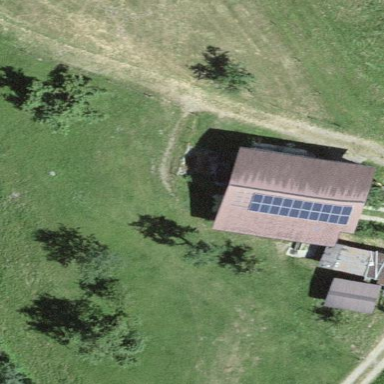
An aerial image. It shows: Barn.